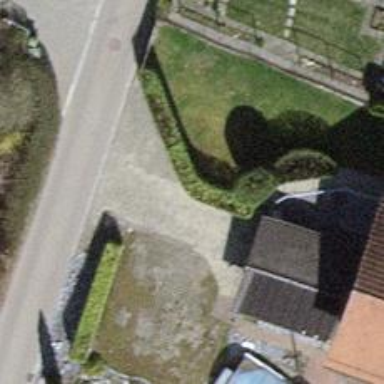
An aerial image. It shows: Hedge barrier.